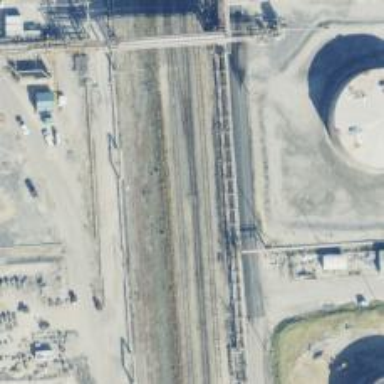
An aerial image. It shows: Railway siding with rails.